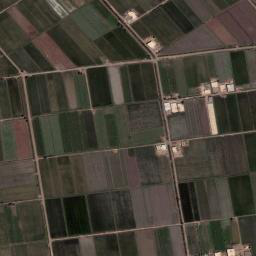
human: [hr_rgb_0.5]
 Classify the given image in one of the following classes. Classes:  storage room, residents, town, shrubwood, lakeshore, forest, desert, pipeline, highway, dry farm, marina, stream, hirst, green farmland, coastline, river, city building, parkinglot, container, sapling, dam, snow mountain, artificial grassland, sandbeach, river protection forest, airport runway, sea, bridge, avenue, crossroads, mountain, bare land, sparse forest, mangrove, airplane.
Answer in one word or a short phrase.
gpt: green farmland